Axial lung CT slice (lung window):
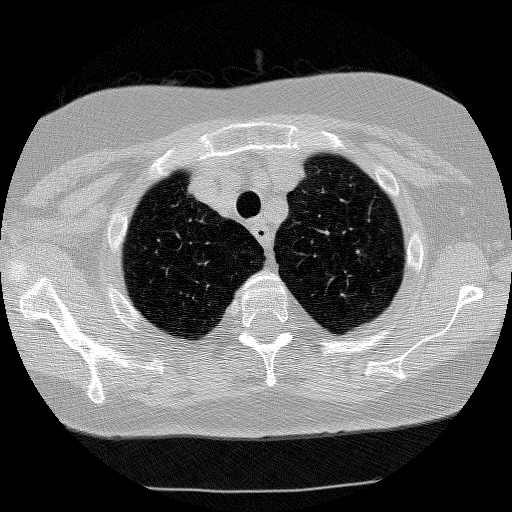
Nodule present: no